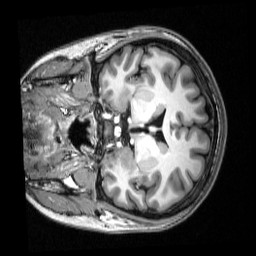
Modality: T1w
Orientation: coronal
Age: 22
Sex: female
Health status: healthy
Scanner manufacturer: siemens
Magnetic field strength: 3 T
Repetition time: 2.53 s
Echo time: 0.00339 s